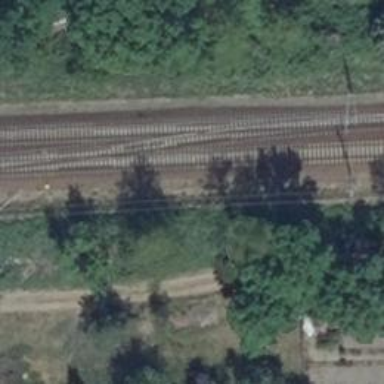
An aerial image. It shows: Rail siding with electrified contact lines.